Question: I have a problem with my regular expression. My data look like this:
'''
<tr class="abcData"><td>Text Number One</td><td>text</td><td>&nbsp;</td><td>&nbsp;</td><td>&nbsp;</td><td>&nbsp;</td><td>&nbsp;</td><td>&nbsp;</td></tr>
<tr class="abcData"><td>Text Number Two</td><td>text</td><td><span class="value">3</span></td><td><span class="value">3</span></td><td>&nbsp;</td><td>&nbsp;</td><td>&nbsp;</td><td>&nbsp;</td></tr>
<tr class="abcData"><td>Text Number Three</td><td>text</td><td><span class="value">3.5</span></td><td><span class="value">2</span></td><td><span class="value">3.5</span></td><td>&nbsp;</td><td>&nbsp;</td><td>&nbsp;</td></tr>
'''
As you can see 3rd-8th cell can contain number (integer/double), &nbsp or number surrounded by span.
'''
<tr class="abcData"><td>([\s\w]+)</td><td>([\s\w.-]+)</td><td>([\d.\s\w&;]+)</td><td>()</td><td>()</td><td>()</td><td>()</td><td>()</td></tr>
'''
My regex only works for first example (text number one) and I don't know how to write OR statement for this (I need result in the same 8 groups).

I'm testing my regex on <URL>.
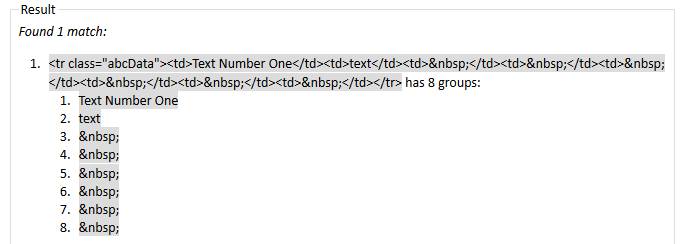
Answer: Do not <URL> for this:
'''
$tree->look_down('_tag', 'td', sub { push @text, $_->[0]->as_text; });
'''
... or something like that.